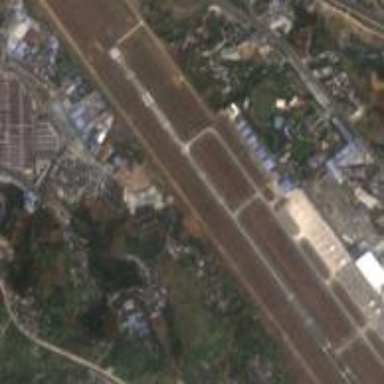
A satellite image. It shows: Runway at airport.